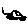
Label: car